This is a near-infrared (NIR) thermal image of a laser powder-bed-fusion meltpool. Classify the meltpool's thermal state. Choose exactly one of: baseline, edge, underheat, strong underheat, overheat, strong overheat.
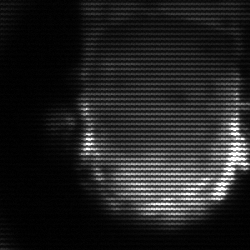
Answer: baseline